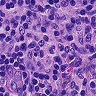
Metastatic tissue present: no